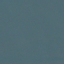
Label: SeaLake